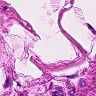
Metastatic tissue present: no